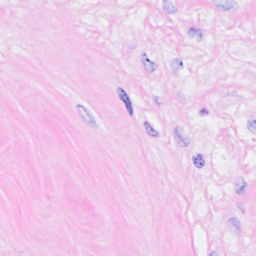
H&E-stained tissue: Breast